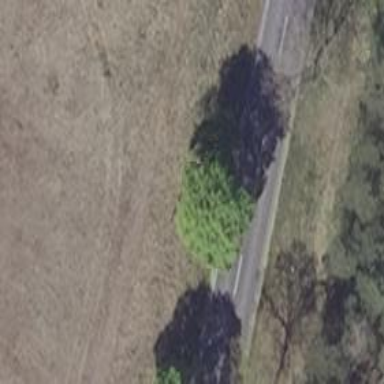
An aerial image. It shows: Deciduous tree with broadleaved leaves.